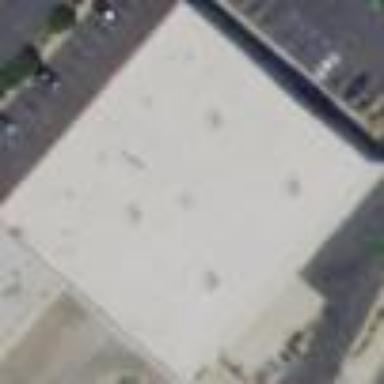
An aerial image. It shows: Car repair shop located in building.